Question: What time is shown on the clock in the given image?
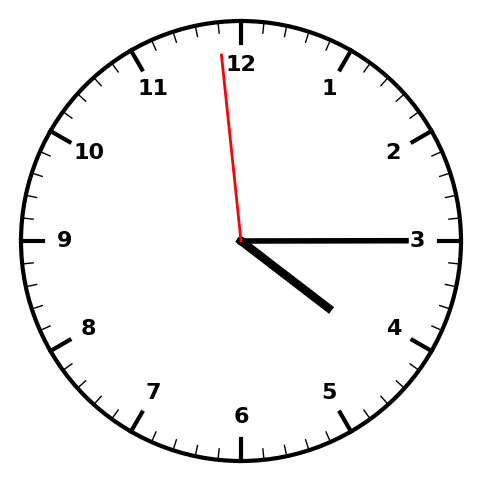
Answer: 04:14:59